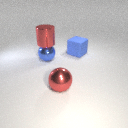
large blue rubber cube behind large blue metal sphere